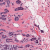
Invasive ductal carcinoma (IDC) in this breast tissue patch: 1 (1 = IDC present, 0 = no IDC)